Question: I am developing an application in which i want to control the lights using dimmer switch.i want to dim and full the light using this control and fet the relevant values.
So my question is Which control will be appropriate for this requirement ?
I did some research and came to know that <URL> like below image.

If is there any other way to achieve this, then please give me some ideas.Any suggestion and guidance will be appreciated.
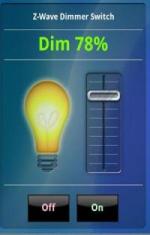
Answer: this example is running in my apps but modify to you requirment .
'''
package android.widget;
import android.content.Context;
import android.graphics.Canvas;
import android.util.AttributeSet;
import android.view.MotionEvent;
public class VerticalSeekBar extends SeekBar {
public VerticalSeekBar(Context context) {
super(context);
}
public VerticalSeekBar(Context context, AttributeSet attrs, int defStyle) {
super(context, attrs, defStyle);
}
public VerticalSeekBar(Context context, AttributeSet attrs) {
super(context, attrs);
}
protected void onSizeChanged(int w, int h, int oldw, int oldh) {
super.onSizeChanged(h, w, oldh, oldw);
}
@Override
protected synchronized void onMeasure(int widthMeasureSpec, int heightMeasureSpec) {
super.onMeasure(heightMeasureSpec, widthMeasureSpec);
setMeasuredDimension(getMeasuredHeight(), getMeasuredWidth());
}
protected void onDraw(Canvas c) {
c.rotate(-90);
c.translate(-getHeight(), 0);
super.onDraw(c);
}
@Override
public boolean onTouchEvent(MotionEvent event) {
if (!isEnabled()) {
return false;
}
switch (event.getAction()) {
case MotionEvent.ACTION_DOWN:
case MotionEvent.ACTION_MOVE:
case MotionEvent.ACTION_UP:
setProgress(getMax() - (int) (getMax() * event.getY() / getHeight()));
onSizeChanged(getWidth(), getHeight(), 0, 0);
break;
case MotionEvent.ACTION_CANCEL:
break;
}
return true;
}
}
'''